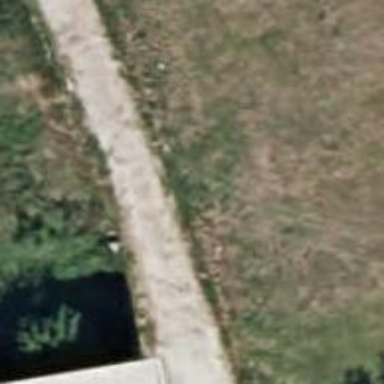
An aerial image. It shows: Gravel driveway for service vehicles.